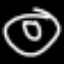
Label: donut